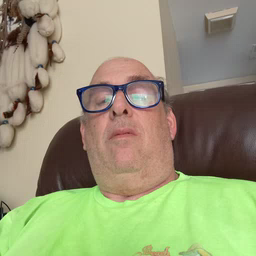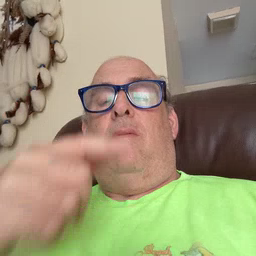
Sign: go